Question: I have 2 tables in SQL.
'Category_Tbl':
'''
ID Categories
1 Projects
2 Residential
3 Commercial
'''
'SubCategory_Tbl':
'''
ID CATID Subcategories
1 1 Residential Projects
2 1 Commercial Projects
3 2 Residential Apartment
4 2 Independent/Builder Floor
5 2 Independent House/Villa
6 2 Residential Land
7 2 Studio Apartment
8 2 Farm House
9 2 Serviced Apartments
10 3 Commercial Shops
11 3 Commercial Showrooms
12 3 Commercial Office/Space
13 3 Commercial Land/Inst. Land
'''
I want to bind all the categories and its subcategories into the dropdown list with checkbox. Something like

I have searched Google but nothing valuable result for this.
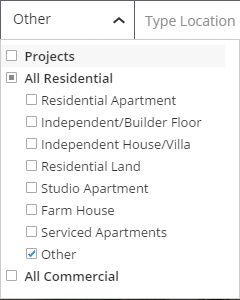
Answer: Not to plug another company but I have (on many occasions) used Kendo UI treeview for this sort of thing. Kinda does the work for you. This is taken from their basic HTML5 demo (no html5 in use here).
<URL>
Here is a fiddle that you can look at but really is just setting up your datasource. I would probably load the datasource via ajax (or serialized json) to simplify how you create the treeview.
<URL>
With some little work you can clean up the styles a bit and make it look very similar to what you have done.
Sample Fiddle Code.
'''
$(function () {
$('#list1').kendoTreeView({
checkboxes: {
checkChildren: true
},
check: function (e) {
e.preventDefault();
},
dataSource: [{
catid: 1,
text: "Projects",
expanded: true,
items: [{
subcatid: 2,
catid: 1,
text: "Residential Projects"
}, {
subcatid: 3,
catid: 1,
text: "Commercial Projects"
}],
}, {
catid: 2,
text: "Residential",
expanded: true,
items: [{
subcatid: 3,
catid: 2,
text: 'Residential Apartment'
}, {
subcatid: 4,
catid: 2,
text: 'Independent/Builder Floor'
}, {
subcatid: 5,
catid: 2,
text: 'Independent House / Villa'
}, {
subcatid: 6,
catid: 2,
text: 'Residential Land'
}, {
subcatid: 7,
catid: 2,
text: 'Studio Apartment'
}, {
subcatid: 8,
catid: 2,
text: 'Farm House'
}, {
subcatid: 9,
catid: 2,
text: 'Serviced Apartments'
}]
}, {
catid: 3,
text: "Commercial",
expanded: true,
items: [{
subcatid: 10,
catid: 3,
text: 'Commercial Shops'
}, {
subcatid: 11,
catid: 3,
text: 'Commercial Showrooms'
}, {
subcatid: 11,
catid: 3,
text: 'Commercial Office/Space'
}, {
subcatid: 11,
catid: 3,
text: 'Commercial Land/Inst. Land'
}]
}]
});
});
'''
As per the comment. If you would like to bind directly from your SQL server you could manage this using simple queries. If you are using 'Asp.Net Webforms' (which I think you are) we can just cheat and return the serialized JSON data using 'Newtonsoft JSON.Net' which comes pre-packed with the starter apps <URL>
Here is a very simple example generating a simple JSON string from your data model:
'''
public partial class TreeView : System.Web.UI.Page
{
protected void Page_Load(object sender, EventArgs e)
{
}
public string GetTreeViewJson()
{
return JsonConvert.SerializeObject(GetTreeView());
}
public IEnumerable<CategoryRootTreeModel> GetTreeView()
{
List<CategoryRootTreeModel> items = new List<CategoryRootTreeModel>();
using (var sqlConnection = new SqlConnection(ConfigurationManager.ConnectionStrings["DefaultConnection"].ConnectionString))
{
var sqlCommand = new SqlCommand("SELECT * FROM [dbo].[Category_Tbl]", sqlConnection);
sqlCommand.CommandType = System.Data.CommandType.Text;
sqlConnection.Open();
using (var reader = sqlCommand.ExecuteReader())
{
while (reader.Read())
{
items.Add(new CategoryRootTreeModel
{
catid = (int)reader["ID"],
expanded = true,
text = reader["Categories"].ToString()
});
}
}
}
items.ForEach(item => bindSubCategeories(item));
return items;
}
void bindSubCategeories(CategoryRootTreeModel model)
{
using (var sqlConnection = new SqlConnection(ConfigurationManager.ConnectionStrings["DefaultConnection"].ConnectionString))
{
var sqlCommand = new SqlCommand("SELECT * FROM [dbo].[SubCategory_Tbl] WHERE CATID = @p0", sqlConnection);
sqlCommand.CommandType = System.Data.CommandType.Text;
sqlCommand.Parameters.AddWithValue("@p0", model.catid);
sqlConnection.Open();
using (var reader = sqlCommand.ExecuteReader())
{
while (reader.Read())
{
model.items.Add(new CategoryTreeItemModel
{
catid = (int)reader["ID"],
subcatid = (int)reader["CATID"],
text = reader["Subcategories"].ToString()
});
}
}
}
}
}
public class CategoryRootTreeModel
{
public CategoryRootTreeModel()
{
this.items = new List<CategoryTreeItemModel>();
}
public string text { get; set; }
public bool expanded { get; set; }
public int catid { get; set; }
public List<CategoryTreeItemModel> items { get; set; }
}
public class CategoryTreeItemModel
{
public string text { get; set; }
public int catid { get; set; }
public int subcatid { get; set; }
}
'''
That can then be called in your aspx file such as
'<%= GetTreeViewJson() %>'
This will output a really long string such as...
'''
[{"text":"Projects","expanded":true,"catid":1,"items":[{"text":"Residential Projects","catid":1,"subcatid":1},{"text":"Commercial Projects","catid":2,"subcatid":1},{"text":"Residential Apartment","catid":3,"subcatid":2},{"text":"Independent/Builder Floor","catid":4,"subcatid":2},{"text":"Independent House/Villa","catid":5,"subcatid":2},{"text":"Residential Land","catid":6,"subcatid":2},{"text":"Studio Apartment","catid":7,"subcatid":2},{"text":"Farm House","catid":8,"subcatid":2},{"text":"Service Apartments","catid":9,"subcatid":2},{"text":"Commercial Shops","catid":10,"subcatid":3},{"text":"Commercial Showrooms","catid":11,"subcatid":3},{"text":"Commercial Office/Space","catid":12,"subcatid":3},{"text":"Commercial Land/Inst. Land","catid":13,"subcatid":3}]},{"text":"Residential","expanded":true,"catid":2,"items":[{"text":"Residential Projects","catid":1,"subcatid":1},{"text":"Commercial Projects","catid":2,"subcatid":1},{"text":"Residential Apartment","catid":3,"subcatid":2},.....]
'''
Now we have the serialized data into our view we can easily add this to the kendo data source such as...
'''
<asp:Content ID="Content1" ContentPlaceHolderID="MainContent" runat="server">
<link rel="stylesheet" type="text/css" href="http://cdn.kendostatic.com/2014.3.1119/styles/kendo.common.min.css" />
<link rel="stylesheet" type="text/css" href="http://cdn.kendostatic.com/2014.3.1119/styles/kendo.default.min.css" />
<script type="text/javascript" src="http://cdn.kendostatic.com/2014.3.1119/js/kendo.all.min.js"></script>
<div id="list1"></div>
<script type="text/javascript">
$(function () {
$('#list1').kendoTreeView({
checkboxes: {
checkChildren: true
},
dataSource:<%= GetTreeViewJson() %>
});
});
</script>
</asp:Content>
'''
Now this is sort of hacky to do it this way as I would rather return a nice JSON response through ajax but ends up with a very simple list as the JS fiddle shows.
More information:
To get the checked values from the TreeView you can follow the API Guides provided by Telerik, notably the check event.
<URL>
Here is a sample :
<URL>
In the sample they are responding to the 'check' event and creating a javascript array using a function 'checkedNodeIds(nodes, checkedNodes)' this is a function they have provided as a sample. You could adapt this to change the value of a textbox that you have on the page such as.
'''
<asp:TextBox runat="server" ID="CheckedFields" Text="" /><asp:Button runat="server" ID="SaveFields" Text="Save Fields" OnClick="SaveFields_Click" />
<div id="list1"></div>
<script type="text/javascript">
function checkedNodeIds(nodes, checkedNodes) {
for (var i = 0; i < nodes.length; i++) {
if (nodes[i].checked) {
checkedNodes.push(nodes[i].catid);
}
if (nodes[i].hasChildren) {
checkedNodeIds(nodes[i].children.view(), checkedNodes);
}
}
}
// show checked node IDs on datasource change
function onCheck() {
var checkedNodes = [],
treeView = $("#list1").data("kendoTreeView")
checkedNodeIds(treeView.dataSource.view(), checkedNodes);
$('#<%= CheckedFields.ClientID %>').val(checkedNodes.join(', '));
}
$(function () {
$('#list1').kendoTreeView({
checkboxes: {
checkChildren: true
},
check: onCheck,
dataSource:<%= GetTreeViewJson() %>
});
});
</script>
'''
This will trigger the change of id's to a comma seperated array using 'checkedNodes.join(',')' method. Now you will find that you may need to find more information however each 'node' in the array 'nodes[]' contains all the fields you have passed in from your code behind available (plus a few extras) you could get very creative with how you keep track of your checked options.
Cheers